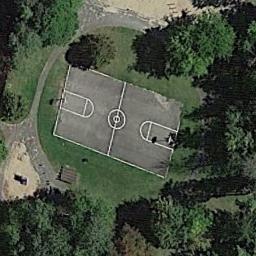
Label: basketball_court